Interaction volume radius: 10 \u00c5
Interaction volume height: 30 \u00c5
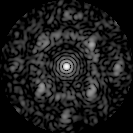
Disorder parameter: 0.6464